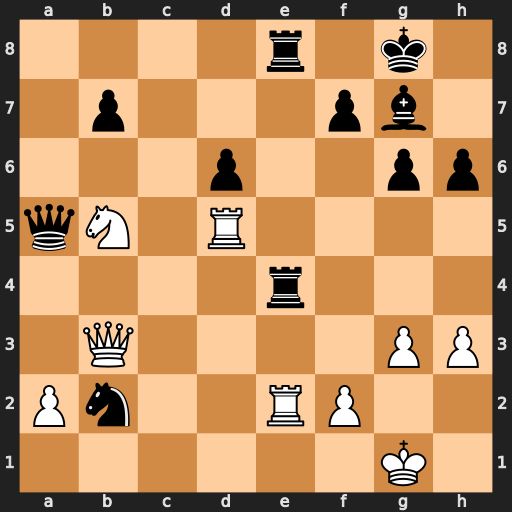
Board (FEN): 4r1k1/1p3pb1/3p2pp/qN1R4/4r3/1Q4PP/Pn2RP2/6K1
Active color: w
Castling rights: -
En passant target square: -
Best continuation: Nxd6 Rxe2 Rxa5